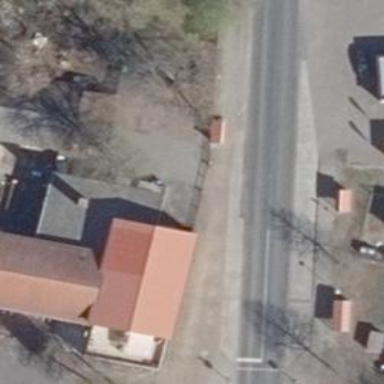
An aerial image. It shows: Footway along the road.